Field crop: maize
Growth stage: 2
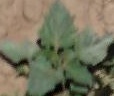
Species: datura